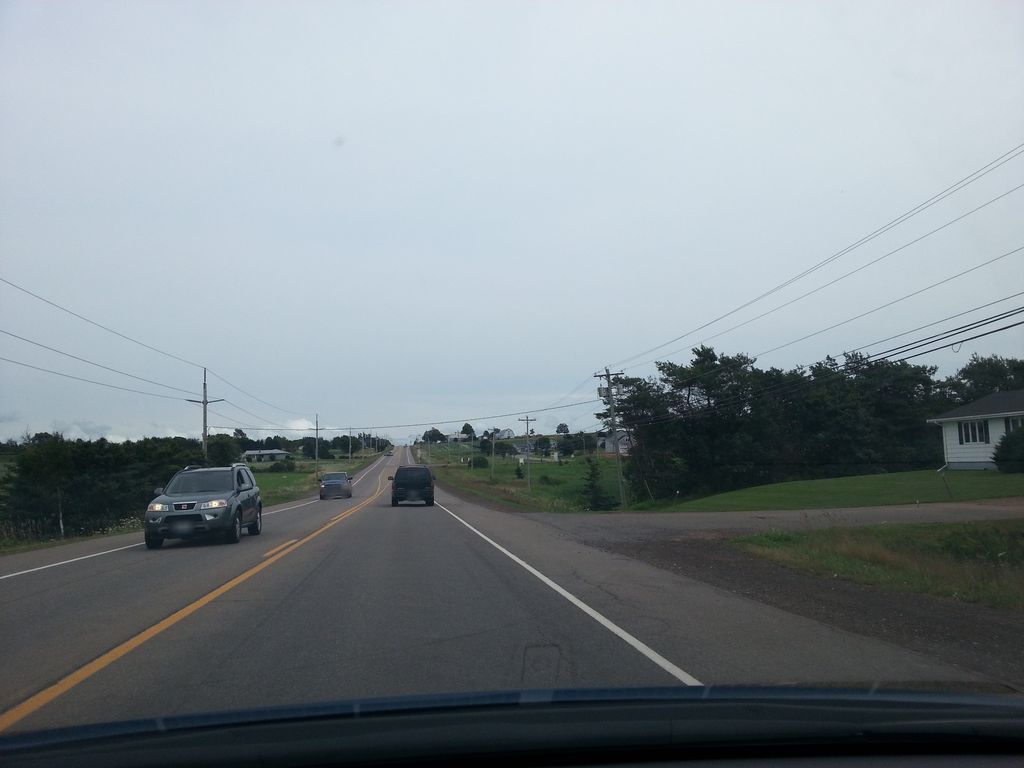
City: charlottetown